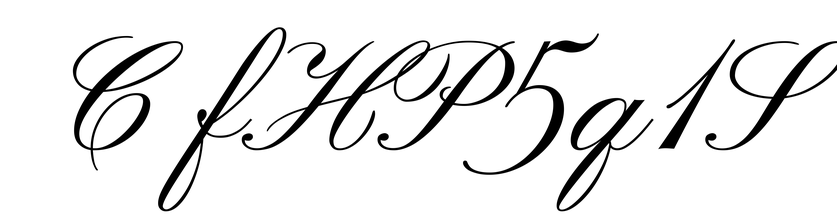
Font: PinyonScript-Regular